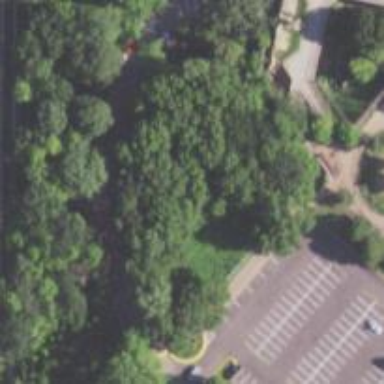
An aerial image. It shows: Animal enclosure.